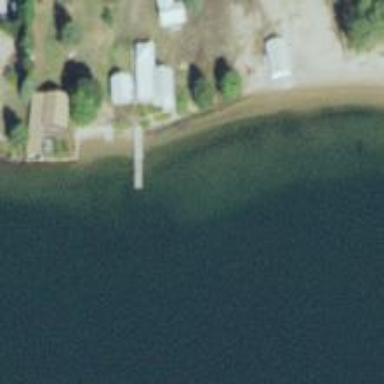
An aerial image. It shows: Man-made pier.